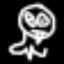
Label: frog